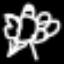
Label: angel